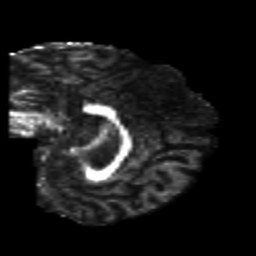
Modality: FA
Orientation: sagittal
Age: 22
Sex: female
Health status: healthy
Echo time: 0.074 s